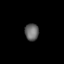
Tissue: lung
Cell type: Epithelial cells
Senescence score: 0.195
Nuclear area (px): 235
Mean DAPI intensity: 102.481